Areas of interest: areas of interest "Yantai Daily Press"
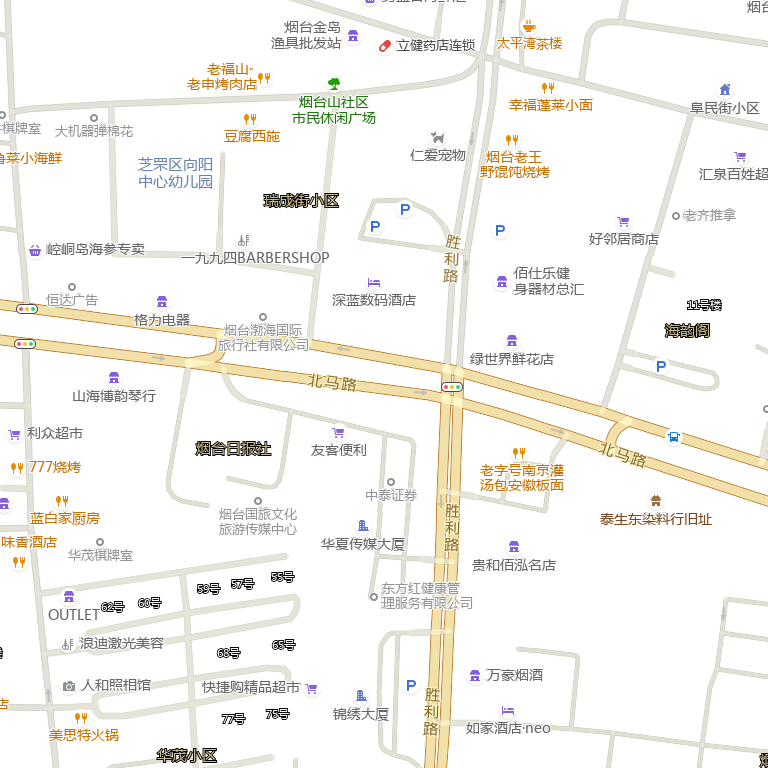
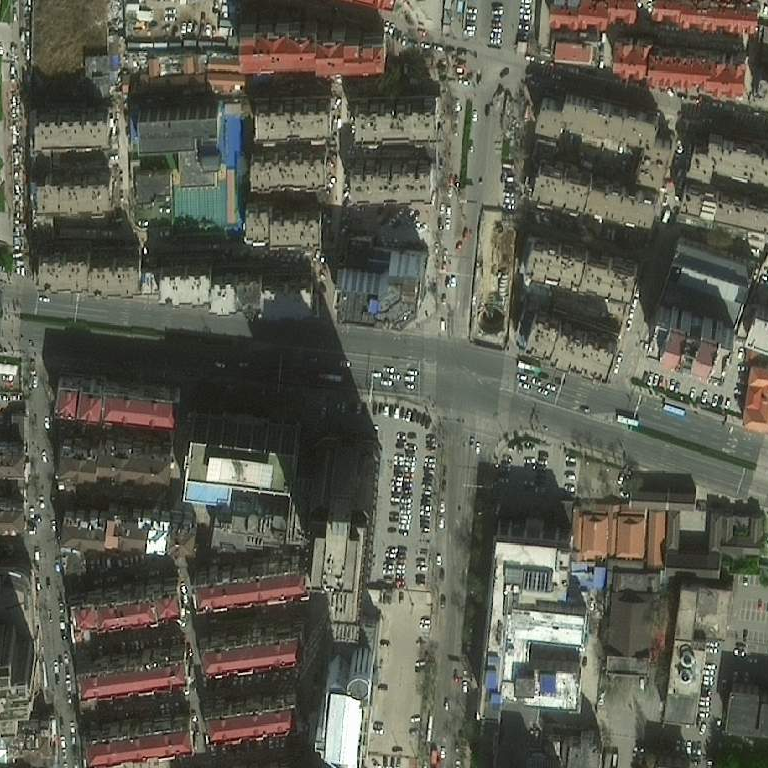